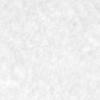
Label: no_change